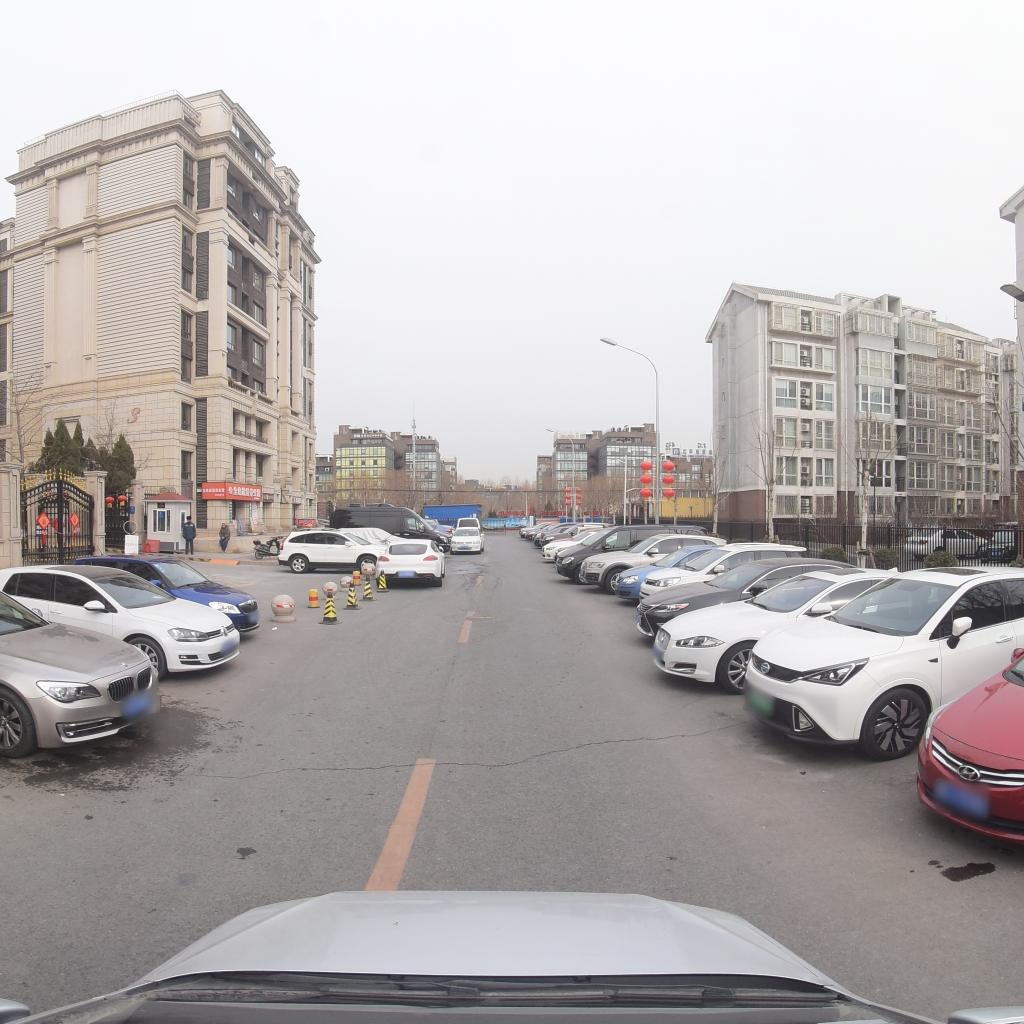
Region: Fengtai
Road damage annotations: transverse crack